Field crop: maize
Growth stage: 1
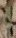
Species: atriplex